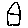
Label: house